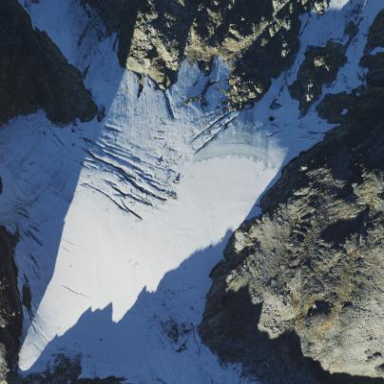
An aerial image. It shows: Stunning view of glacier.